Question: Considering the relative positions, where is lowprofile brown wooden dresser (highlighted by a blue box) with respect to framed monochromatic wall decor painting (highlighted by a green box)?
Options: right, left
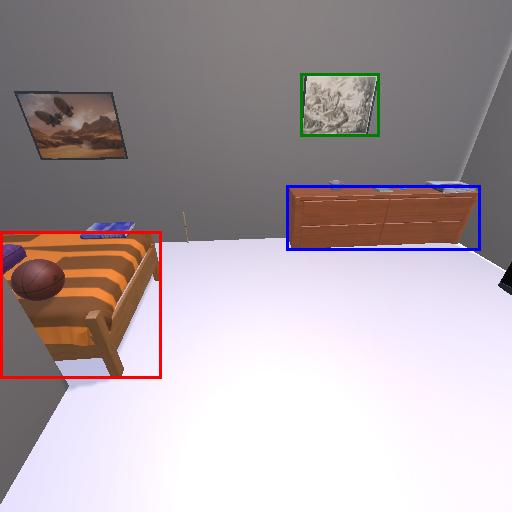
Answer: right